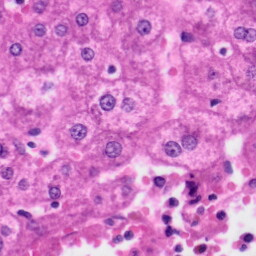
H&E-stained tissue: Liver